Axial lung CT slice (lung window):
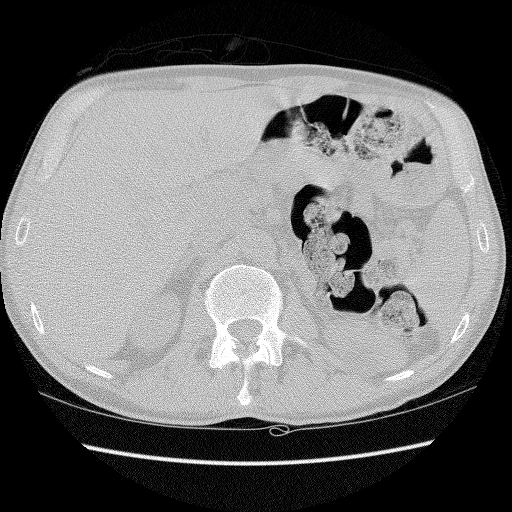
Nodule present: no